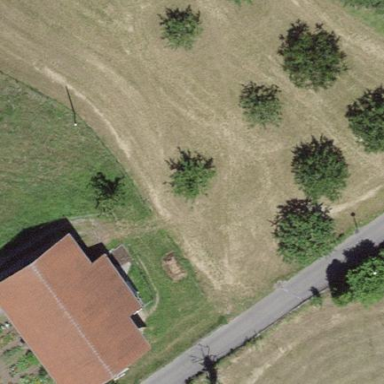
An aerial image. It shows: Rural barn.